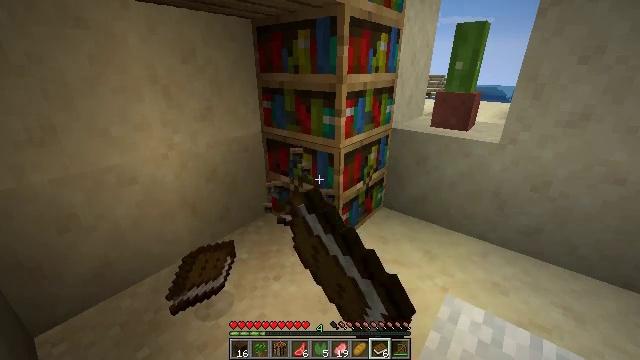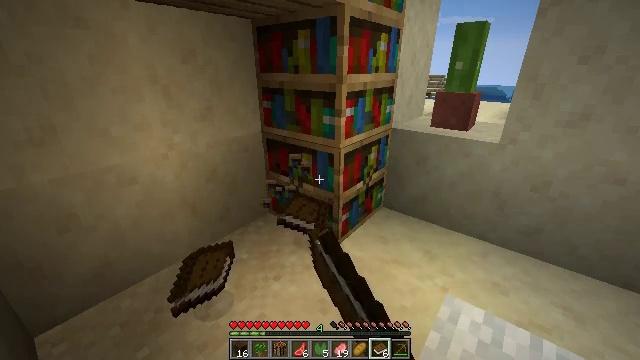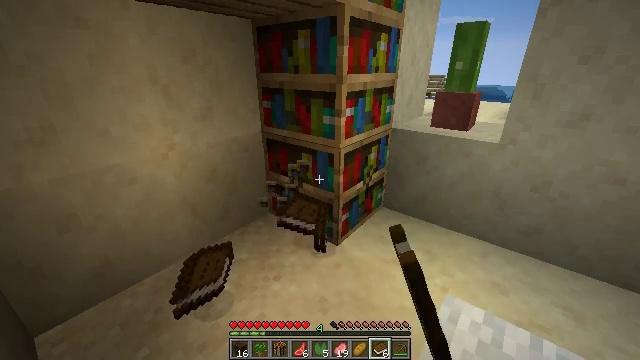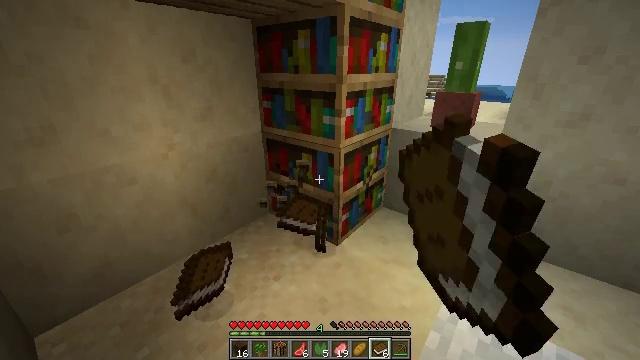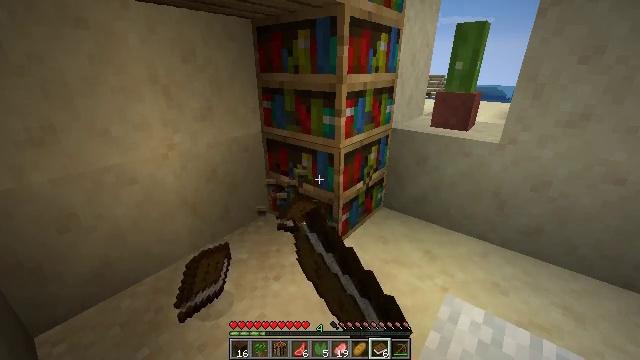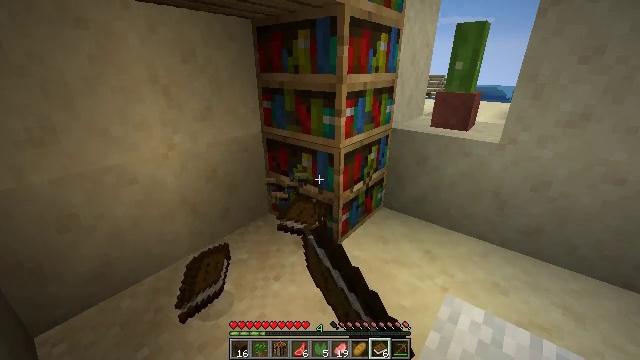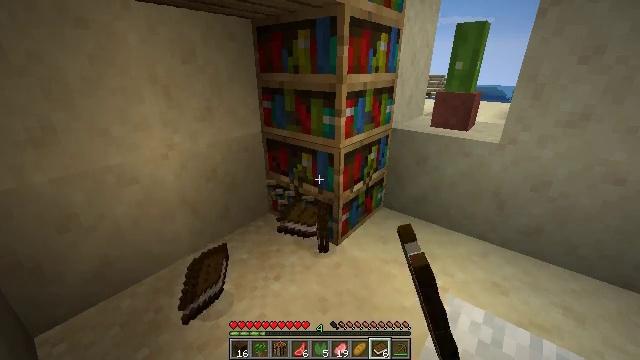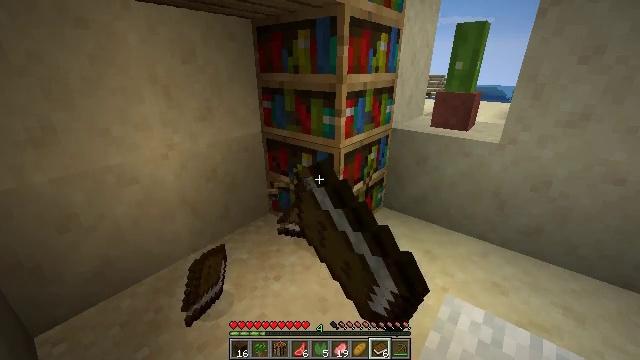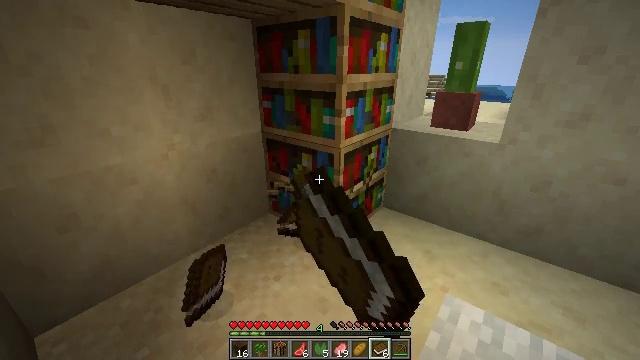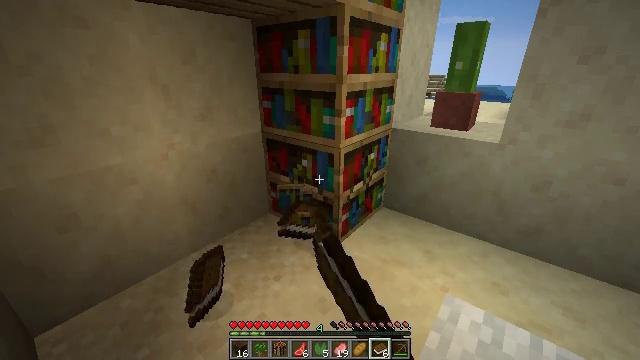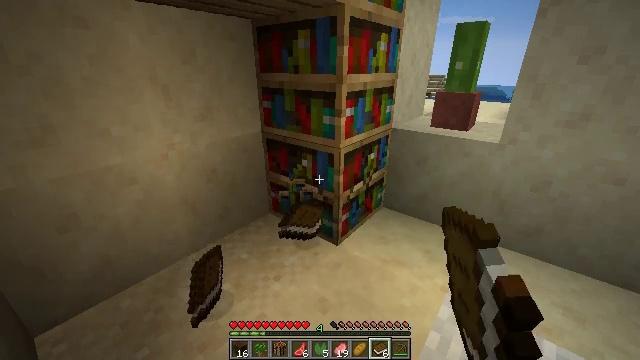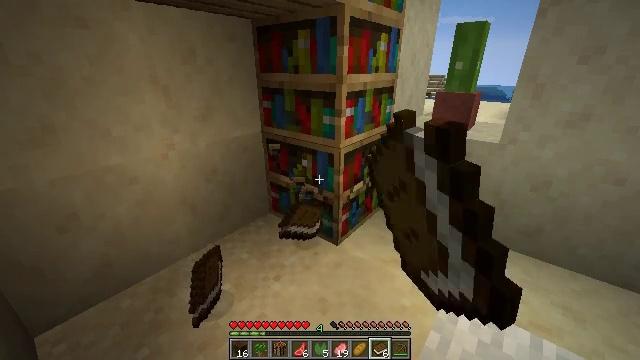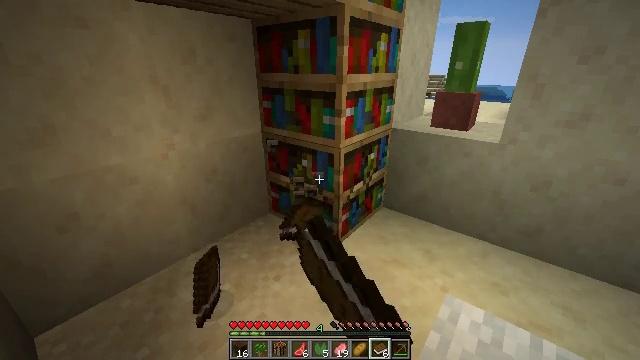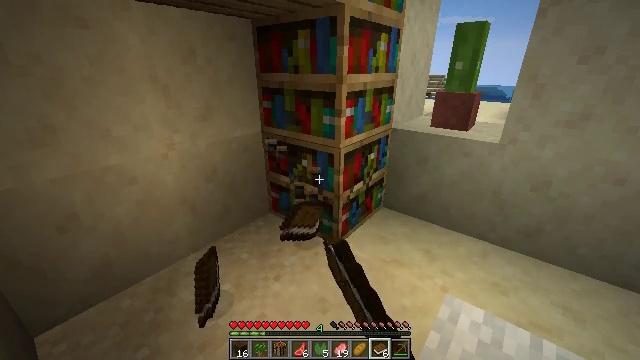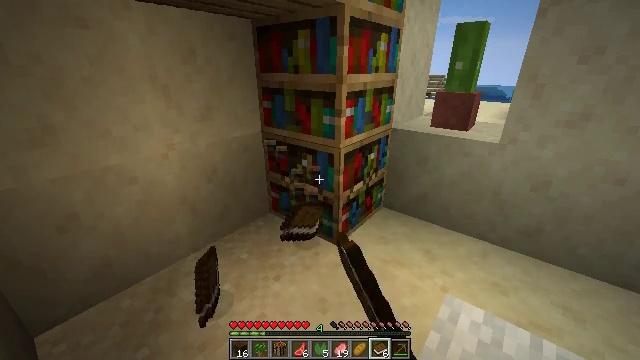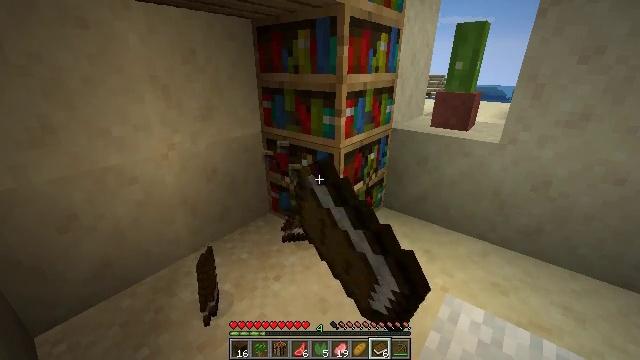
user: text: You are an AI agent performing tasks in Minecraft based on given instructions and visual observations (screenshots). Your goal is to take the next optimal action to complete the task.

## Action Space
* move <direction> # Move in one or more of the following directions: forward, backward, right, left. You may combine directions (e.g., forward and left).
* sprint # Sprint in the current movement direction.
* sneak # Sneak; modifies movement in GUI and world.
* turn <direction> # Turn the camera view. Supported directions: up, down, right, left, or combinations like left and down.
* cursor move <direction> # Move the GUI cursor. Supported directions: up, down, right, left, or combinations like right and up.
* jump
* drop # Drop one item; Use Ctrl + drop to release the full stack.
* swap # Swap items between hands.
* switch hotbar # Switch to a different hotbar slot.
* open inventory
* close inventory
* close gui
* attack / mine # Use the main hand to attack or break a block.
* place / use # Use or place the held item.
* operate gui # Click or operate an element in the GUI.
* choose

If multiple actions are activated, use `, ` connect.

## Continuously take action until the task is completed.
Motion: motion action
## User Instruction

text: Reclaim bookshelf materials.
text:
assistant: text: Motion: attack / mine
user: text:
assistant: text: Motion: attack / mine
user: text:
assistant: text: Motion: attack / mine
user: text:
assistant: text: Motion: attack / mine
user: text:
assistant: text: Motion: attack / mine
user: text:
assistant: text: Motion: attack / mine
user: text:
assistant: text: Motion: attack / mine
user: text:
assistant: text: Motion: attack / mine
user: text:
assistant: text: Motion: attack / mine
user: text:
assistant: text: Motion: attack / mine
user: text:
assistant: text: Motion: attack / mine
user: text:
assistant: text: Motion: attack / mine
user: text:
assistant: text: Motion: attack / mine
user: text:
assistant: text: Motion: attack / mine
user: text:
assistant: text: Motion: attack / mine
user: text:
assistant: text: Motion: attack / mine
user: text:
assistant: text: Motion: attack / mine
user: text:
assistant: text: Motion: attack / mine
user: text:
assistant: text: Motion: attack / mine
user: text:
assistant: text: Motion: attack / mine
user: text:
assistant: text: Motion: attack / mine
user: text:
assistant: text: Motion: attack / mine
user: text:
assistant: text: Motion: attack / mine
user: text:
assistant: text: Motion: attack / mine
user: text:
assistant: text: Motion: attack / mine
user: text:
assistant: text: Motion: attack / mine
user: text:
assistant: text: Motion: attack / mine
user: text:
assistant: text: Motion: attack / mine
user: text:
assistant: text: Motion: attack / mine
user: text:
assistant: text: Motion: attack / mine